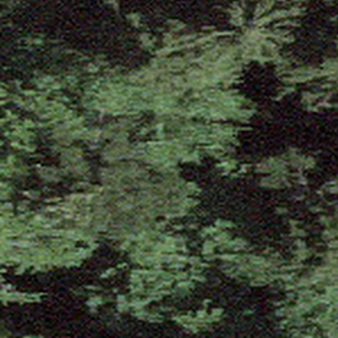
Label: other